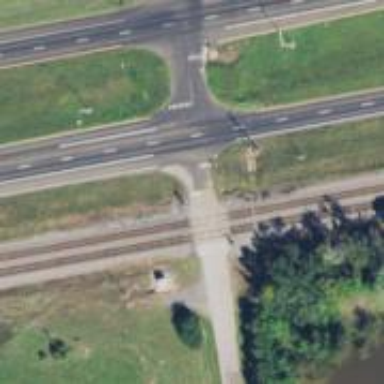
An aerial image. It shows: Level crossing along the railway.